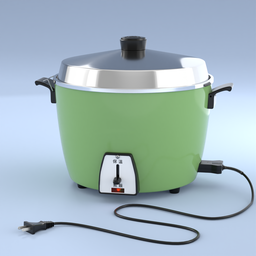
Label: appliances